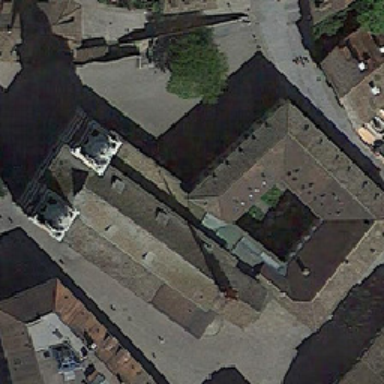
There are two large churches around the church .